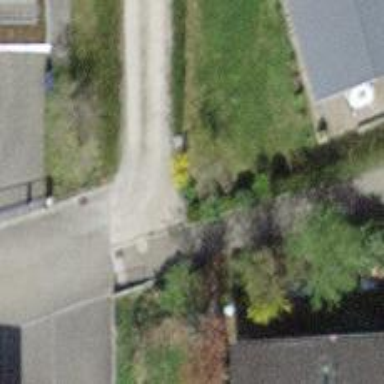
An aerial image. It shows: Paved path.